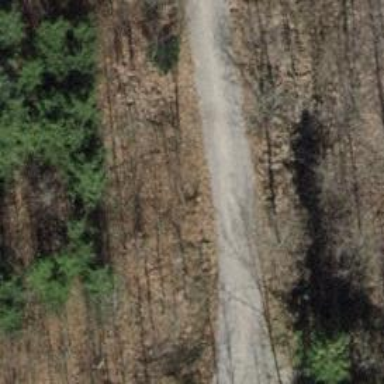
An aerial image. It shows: Pebblestone track with grade2 tracktype.